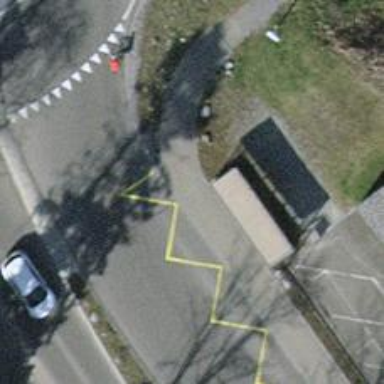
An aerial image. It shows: Bus stop with shelter. It is platform for public transport.